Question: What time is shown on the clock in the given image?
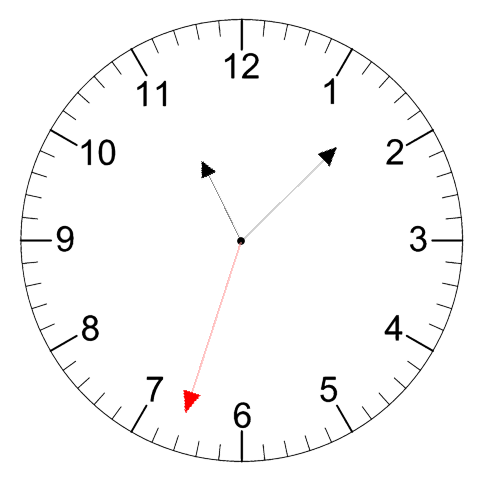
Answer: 11:07:33